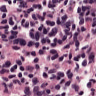
Metastatic tissue present: no